Aerial crown-view tile of a tropical tree (Barro Colorado Island, Panama), acquired 20241112:
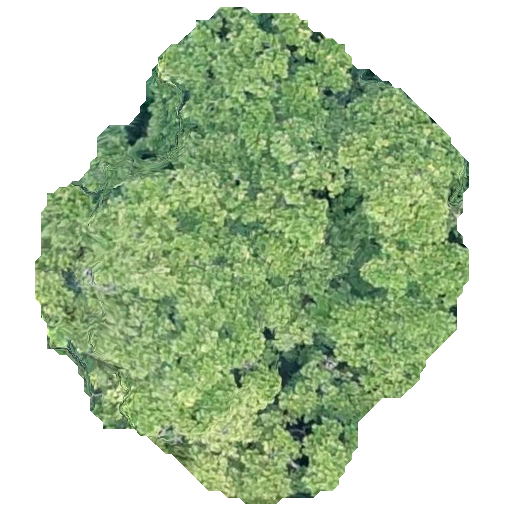
Species: Anacardium excelsum
GBIF accepted scientific name: Anacardium excelsum
Crown area: 231.257 m²